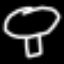
Label: mushroom